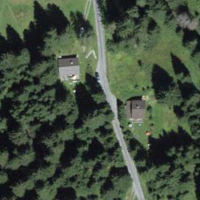
EUNIS habitat code: 43
Species observed at this site:
Eryngium alpinum